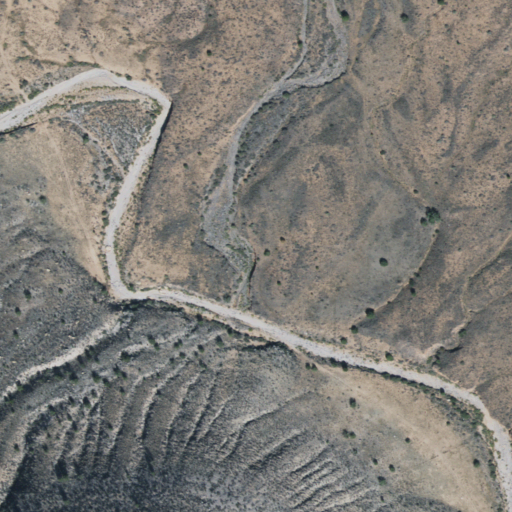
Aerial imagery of valley in Arizona named Bull Point Wash containing only shrub